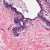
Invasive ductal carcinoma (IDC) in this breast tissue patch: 0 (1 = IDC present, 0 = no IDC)